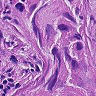
Metastatic tissue present: yes